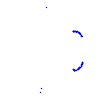
Particle: kaon